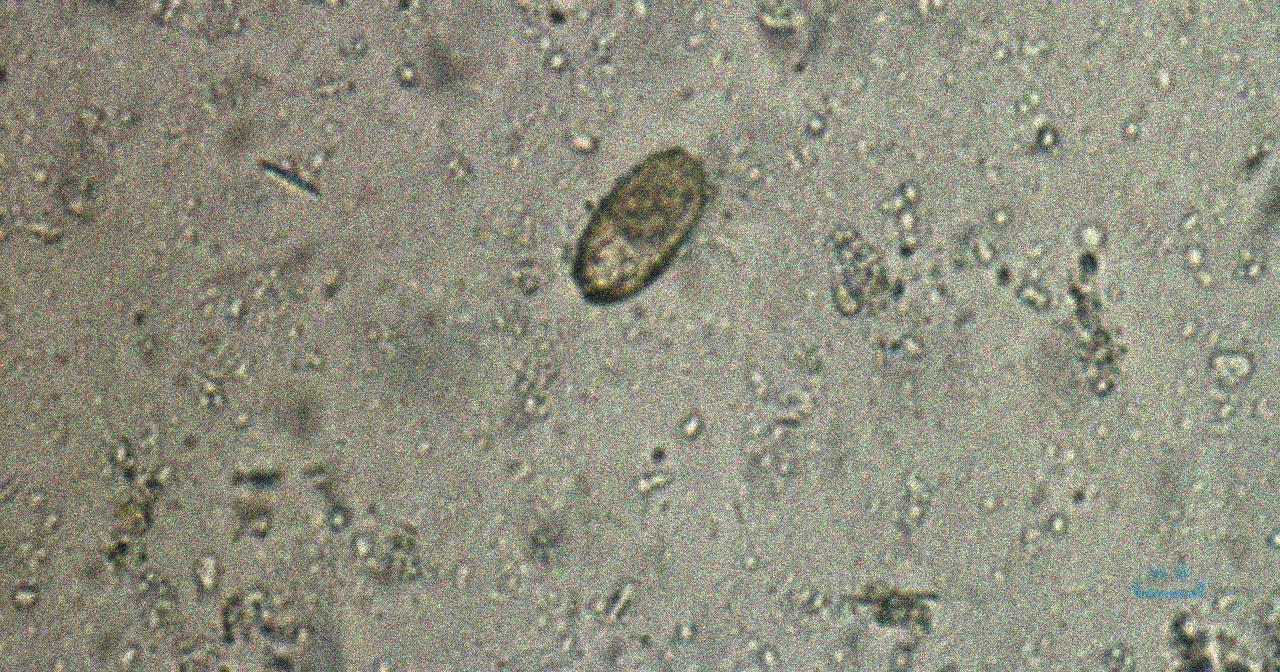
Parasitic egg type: Capillaria philippinensis